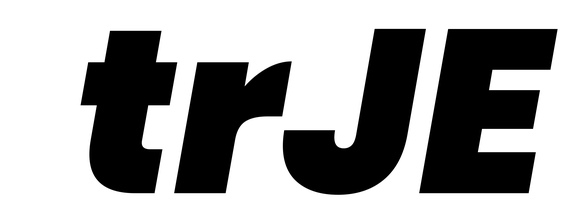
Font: Poppins-BlackItalic